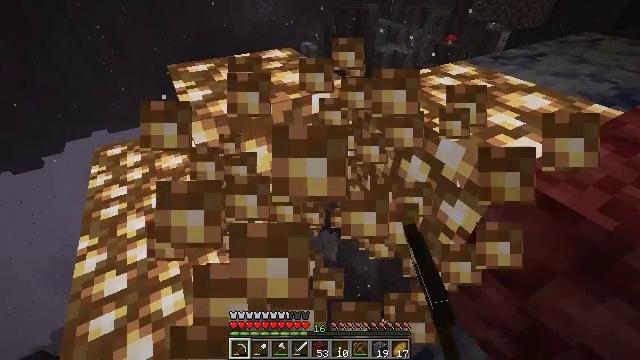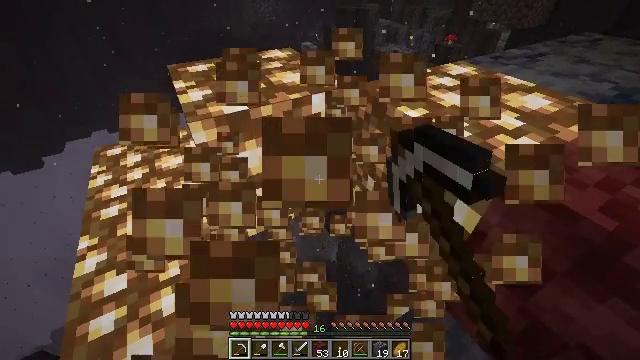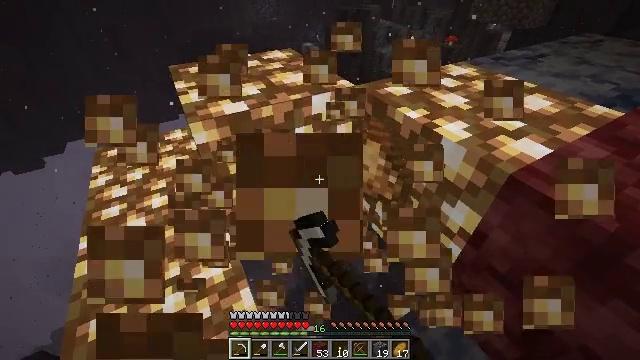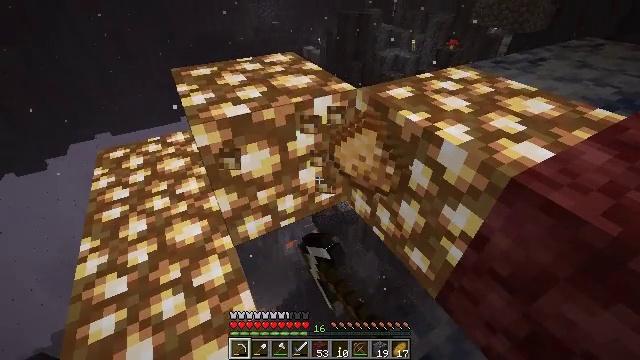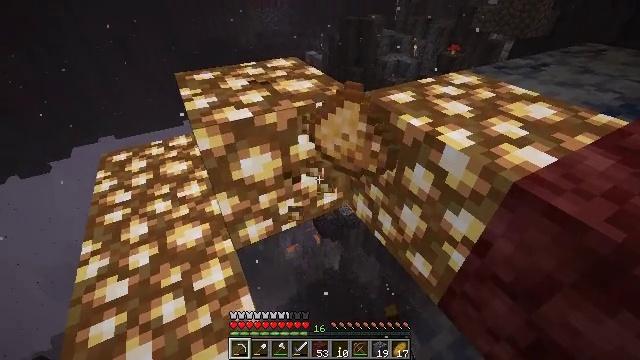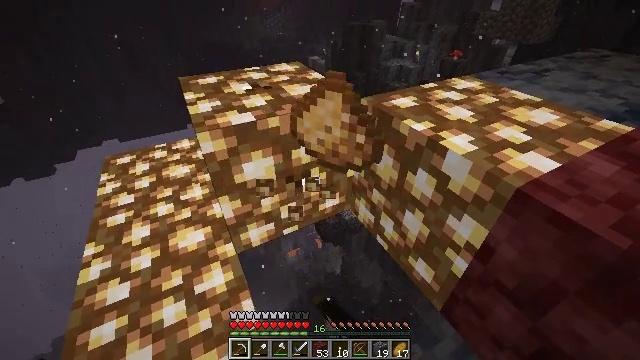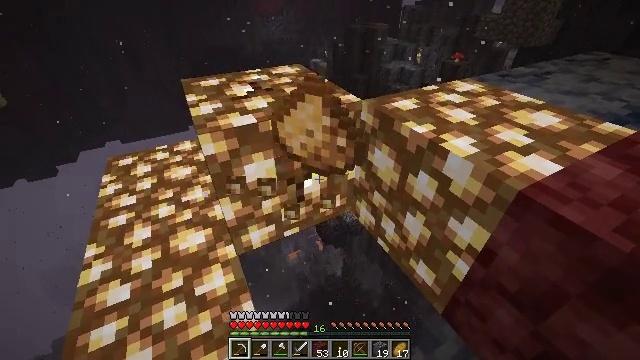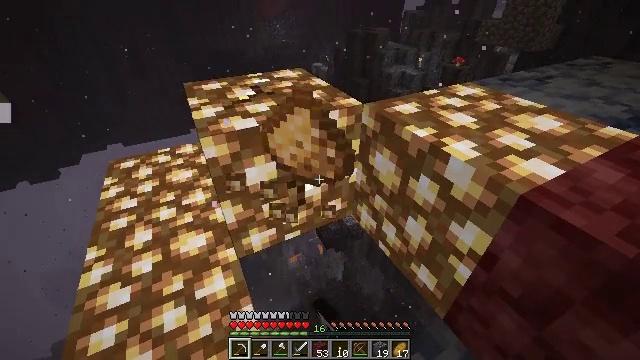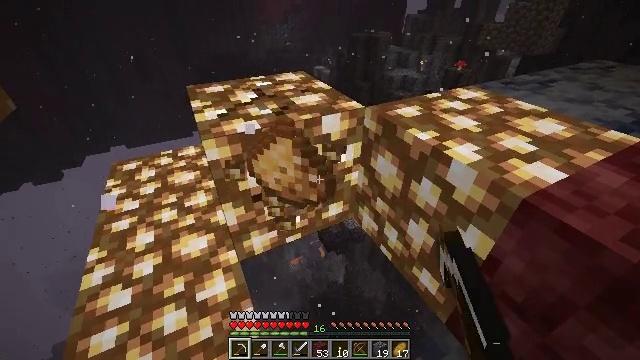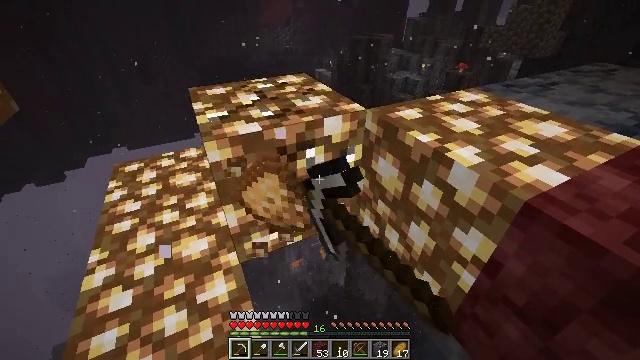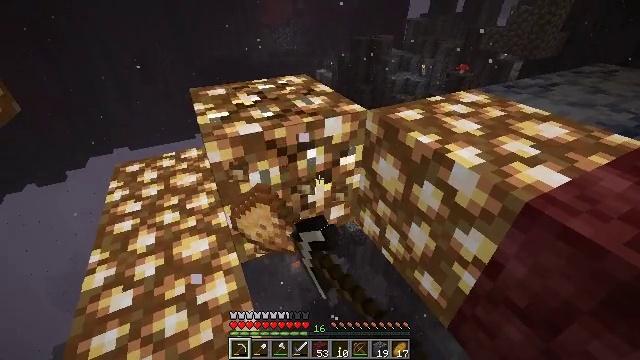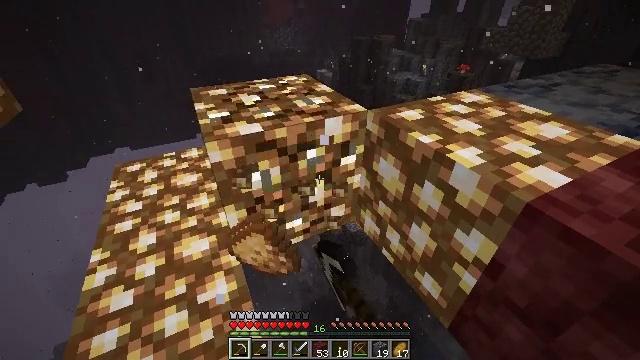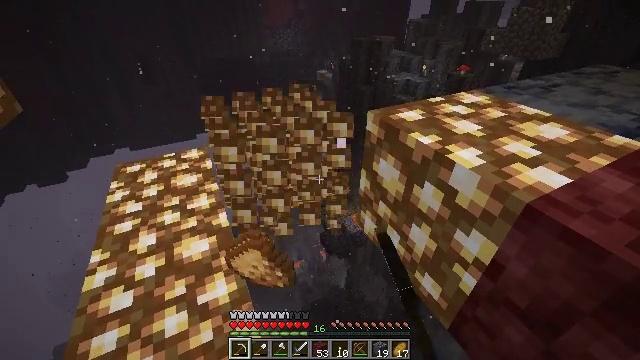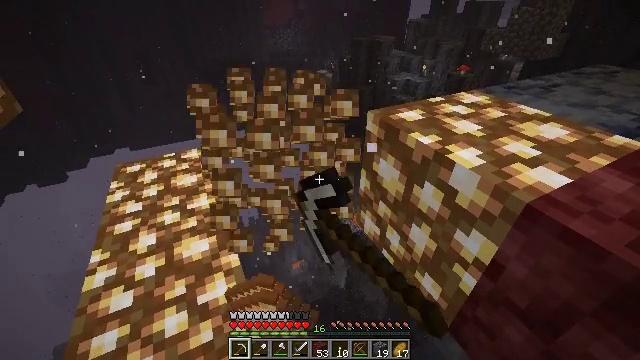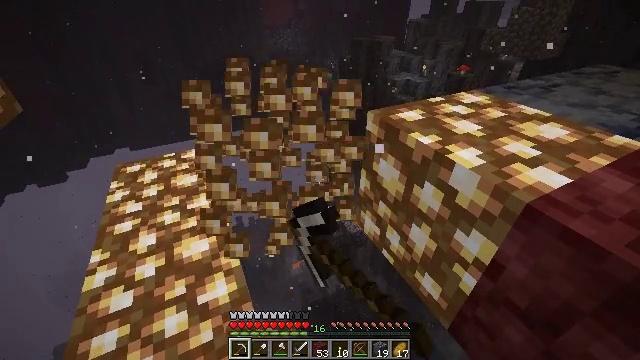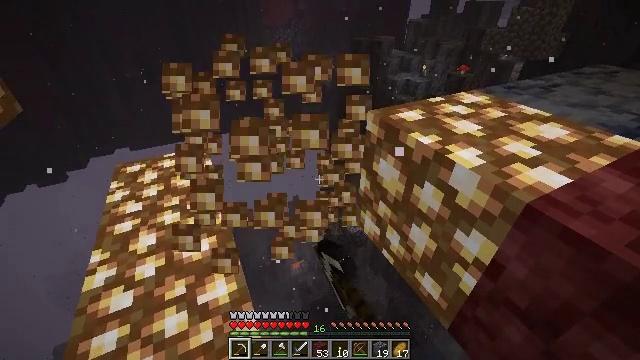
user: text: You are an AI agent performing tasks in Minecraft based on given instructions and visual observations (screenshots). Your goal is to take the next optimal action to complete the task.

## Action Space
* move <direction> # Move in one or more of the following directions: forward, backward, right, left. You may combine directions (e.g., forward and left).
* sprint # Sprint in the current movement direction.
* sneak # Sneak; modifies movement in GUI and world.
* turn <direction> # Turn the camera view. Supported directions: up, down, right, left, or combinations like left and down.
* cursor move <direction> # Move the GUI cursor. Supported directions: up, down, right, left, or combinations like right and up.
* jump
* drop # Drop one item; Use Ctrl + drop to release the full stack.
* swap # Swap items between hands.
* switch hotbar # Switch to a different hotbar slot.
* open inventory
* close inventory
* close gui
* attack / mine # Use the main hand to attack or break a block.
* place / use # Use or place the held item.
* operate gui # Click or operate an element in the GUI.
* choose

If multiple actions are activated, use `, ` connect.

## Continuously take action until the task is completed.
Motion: motion action
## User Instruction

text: Break the glowstone to gather its dust.
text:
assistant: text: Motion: attack / mine
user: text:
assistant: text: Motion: attack / mine
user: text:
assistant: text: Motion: attack / mine
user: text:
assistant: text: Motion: attack / mine
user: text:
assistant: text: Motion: attack / mine
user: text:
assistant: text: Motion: attack / mine
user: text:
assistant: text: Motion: attack / mine
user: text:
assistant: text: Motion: attack / mine
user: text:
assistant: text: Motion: attack / mine
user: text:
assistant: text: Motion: attack / mine
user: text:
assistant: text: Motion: attack / mine
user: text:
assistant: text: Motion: attack / mine
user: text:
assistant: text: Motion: attack / mine
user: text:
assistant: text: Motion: attack / mine
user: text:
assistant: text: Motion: attack / mine
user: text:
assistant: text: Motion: attack / mine
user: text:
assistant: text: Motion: turn left and down
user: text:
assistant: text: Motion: turn left and down
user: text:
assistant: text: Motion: turn left and down
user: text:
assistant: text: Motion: turn left and down
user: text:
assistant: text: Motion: turn left and down
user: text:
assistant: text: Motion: turn left and down
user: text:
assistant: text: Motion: turn left and down
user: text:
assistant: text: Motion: turn left and down
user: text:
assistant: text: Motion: turn left and down
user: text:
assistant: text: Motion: no_op
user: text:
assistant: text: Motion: no_op
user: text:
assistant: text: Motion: no_op
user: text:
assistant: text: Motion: no_op
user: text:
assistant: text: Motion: no_op